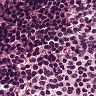
Metastatic tissue present: no